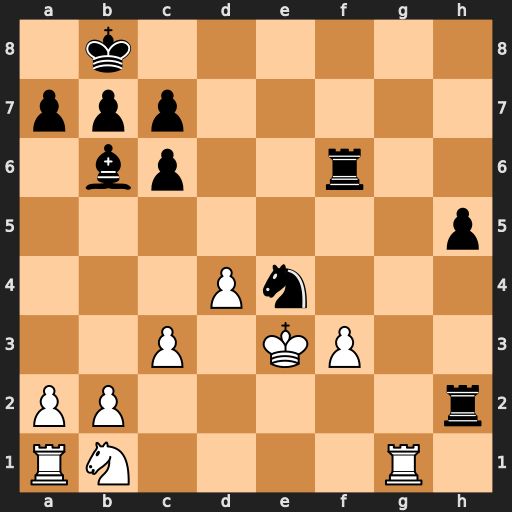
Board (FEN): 1k6/ppp5/1bp2r2/7p/3Pn3/2P1KP2/PP5r/RN4R1
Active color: w
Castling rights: -
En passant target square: -
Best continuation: Rg8+ Rf8 Rxf8#